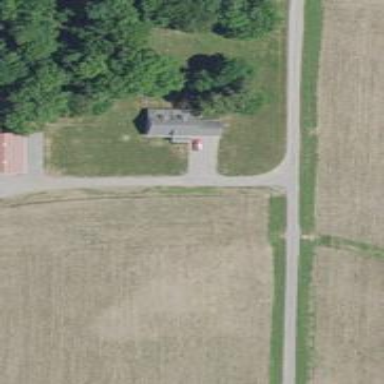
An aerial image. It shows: Driveway.